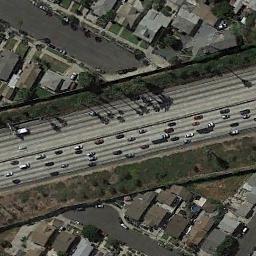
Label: freeway